Question: On a 'UITableViewCell' with 'UITableViewCellStyleSubtitle' styling, I'm setting the 'imageView.image', 'textLabel.text', and 'detailTextLabel.text'. There's white padding all around the cell. How do I get rid of the padding so all my images touch each other like the Youtube app below?

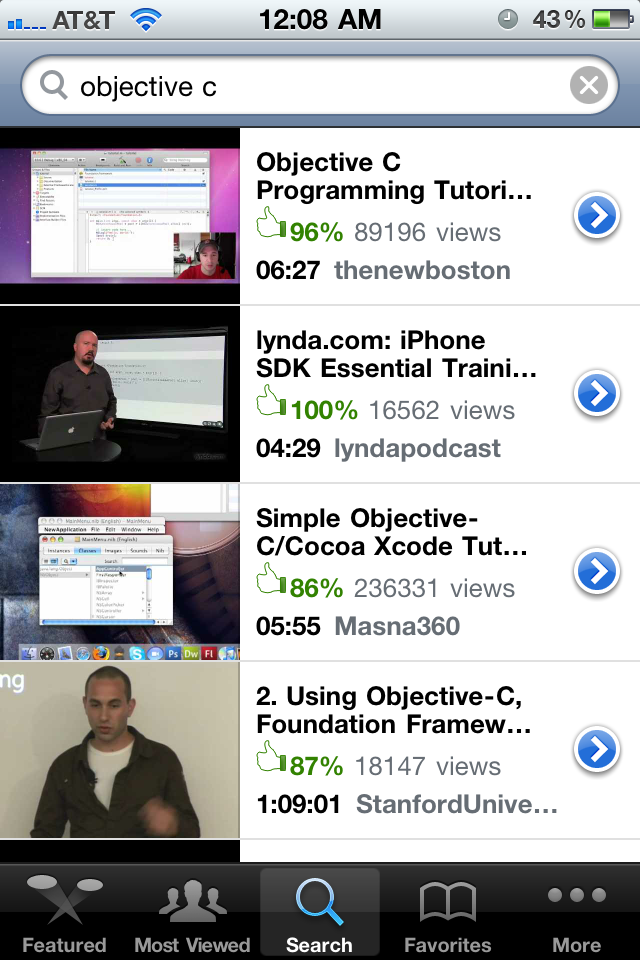
Answer: Probably the easiest way to do this would be to subclass 'UITableViewCell' and override the '-layoutSubviews' method to do something like this:
'''
- (void)layoutSubviews {
//have the cell layout normally
[super layoutSubviews];
//get the bounding rectangle that defines the position and size of the image
CGRect imgFrame = [[self imageView] frame];
//anchor it to the top-left corner
imgFrame.origin = CGPointZero;
//change the height to be the height of the cell
imgFrame.size.height = [self frame].size.height;
//change the width to be the same as the height
imgFrame.size.width = imgFrame.size.height;
//set the imageView's frame (this will move+resize it)
[[self imageView] setFrame:imgFrame];
//reposition the other labels accordingly
}
'''